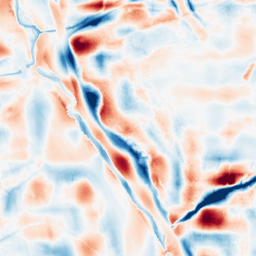
Category: wavelet
Decomposition family: wavelet_dwt
Decomposition parameters: wavelet: coif2
level: 5
Upsampling method: bicubic
Upsampling parameters: scale: 8
Upsampling scale: 8